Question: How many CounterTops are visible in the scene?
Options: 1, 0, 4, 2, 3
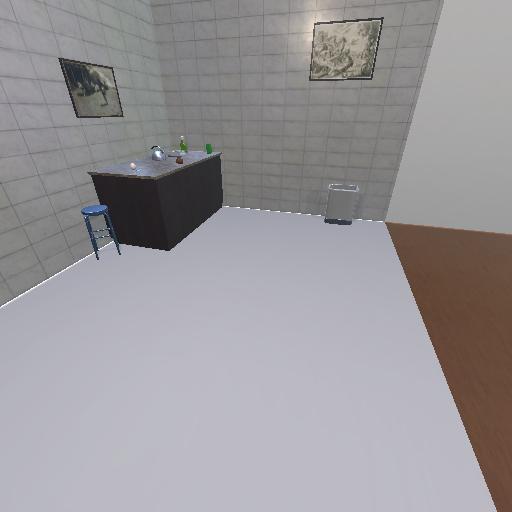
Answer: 1